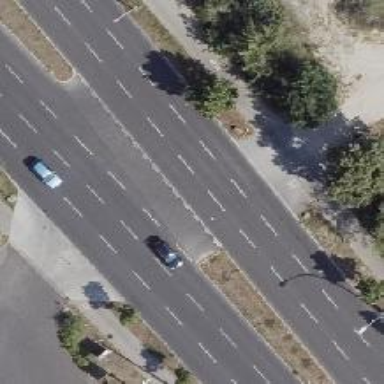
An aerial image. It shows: Primary highway with dual carriageway surfaced with asphalt.